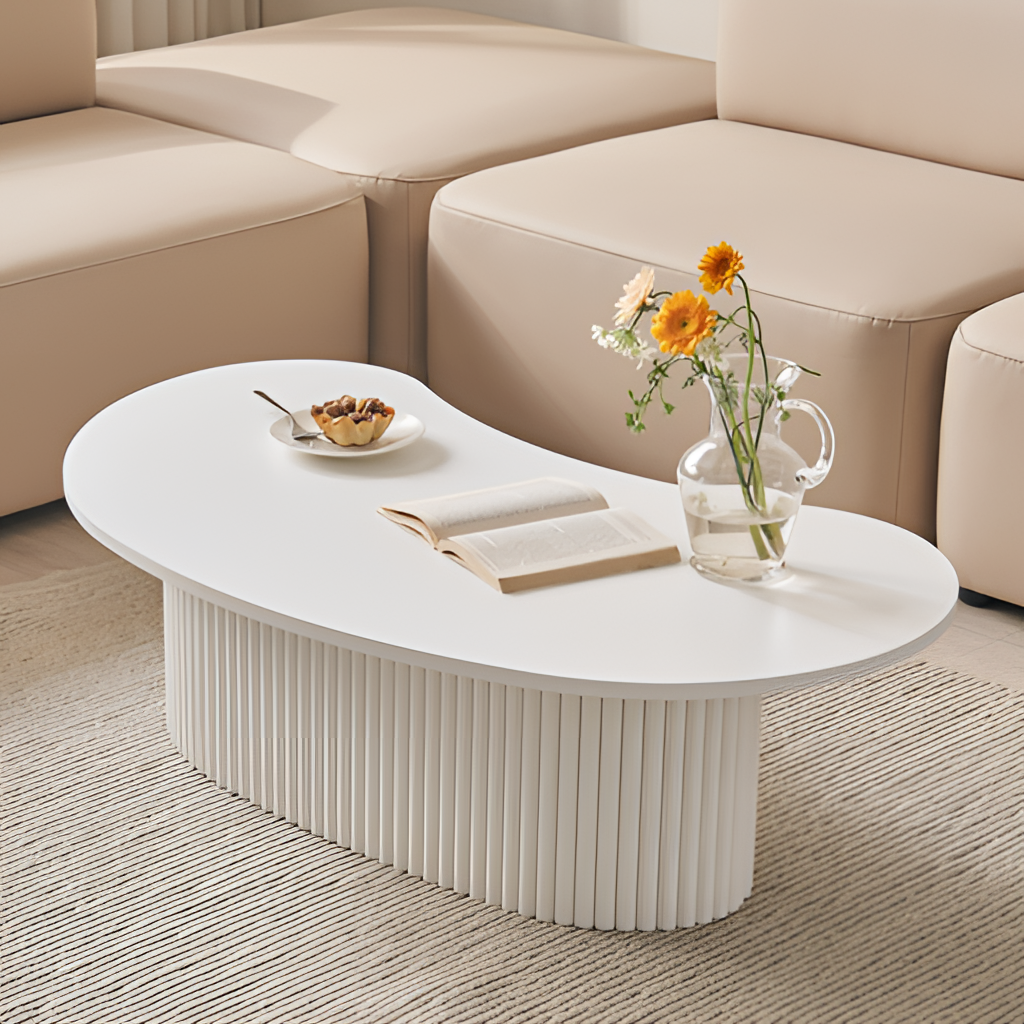
living room, white wood coffee table, wood flooring, with herringbone pattern, modern, paint wallpaper, with solid pattern